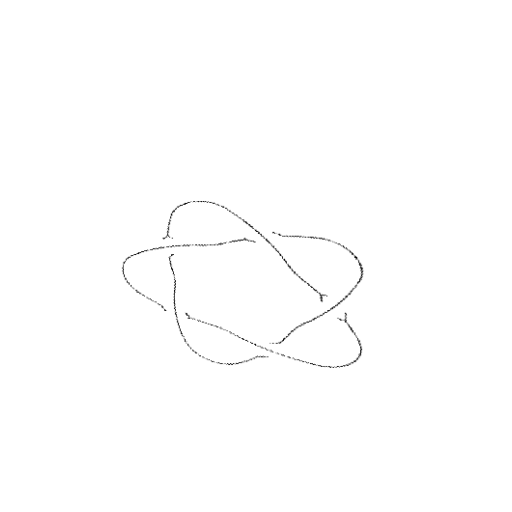
Crossing number: 5